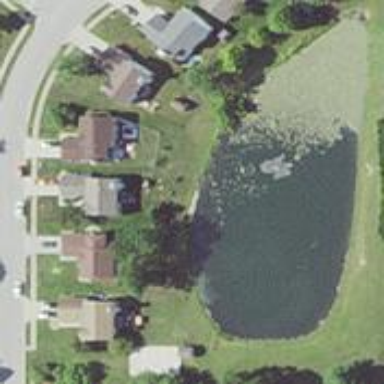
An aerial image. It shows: Pond surrounded by natural water.